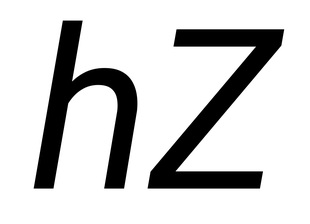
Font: Roboto-Italic_Italic